Interaction volume radius: 5 \u00c5
Interaction volume height: 25 \u00c5
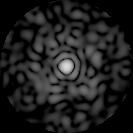
Disorder parameter: 0.8738